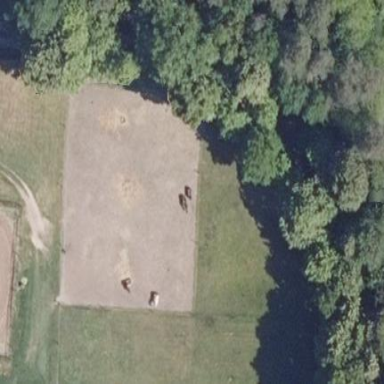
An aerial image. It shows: Paddock used for animal keeping.